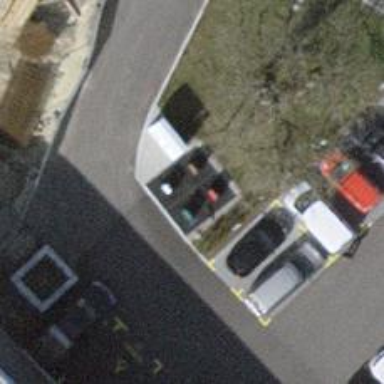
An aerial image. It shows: Recycling container for recycling.